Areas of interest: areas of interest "Tan Gu Memorial Hall"
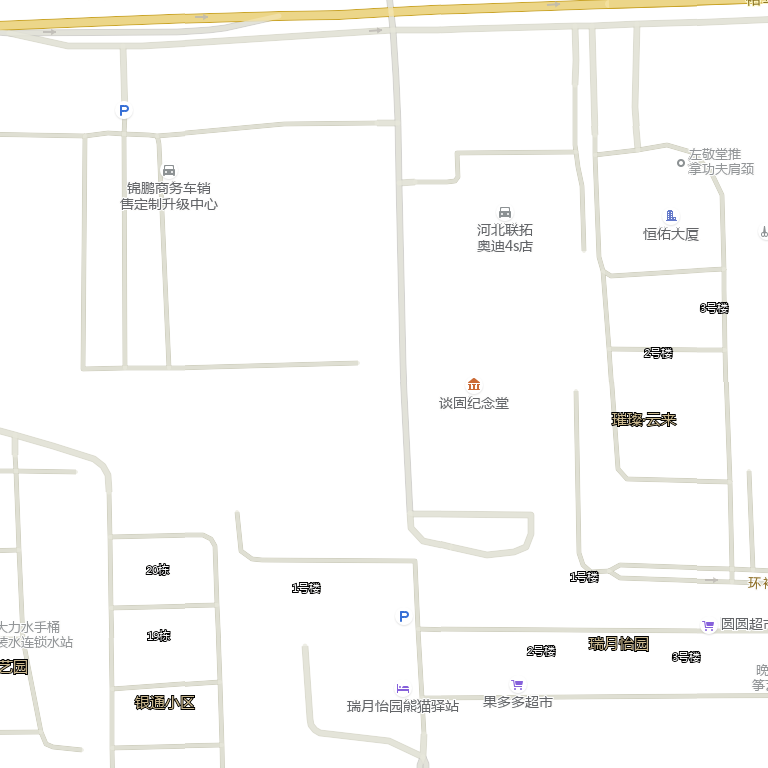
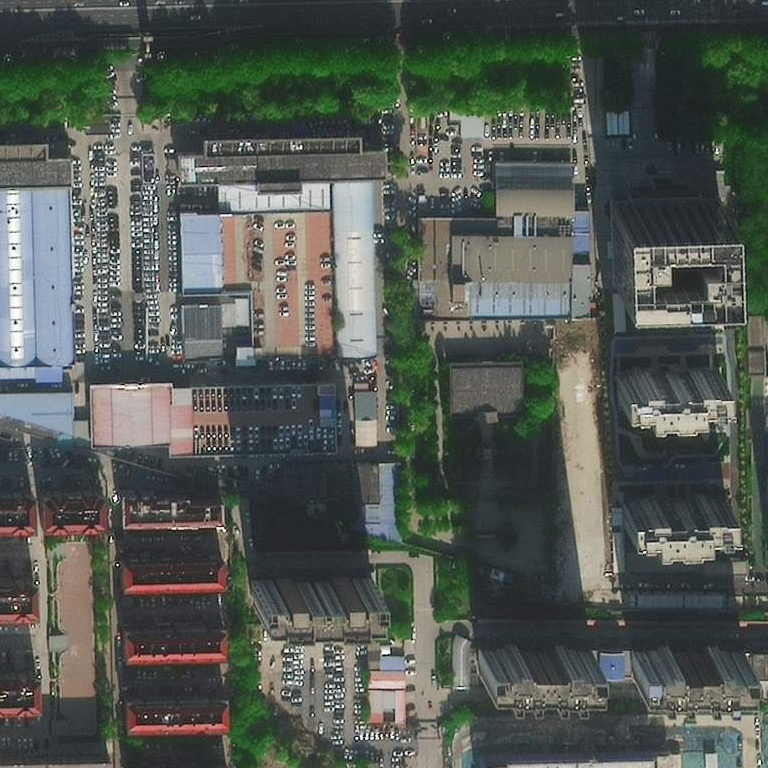